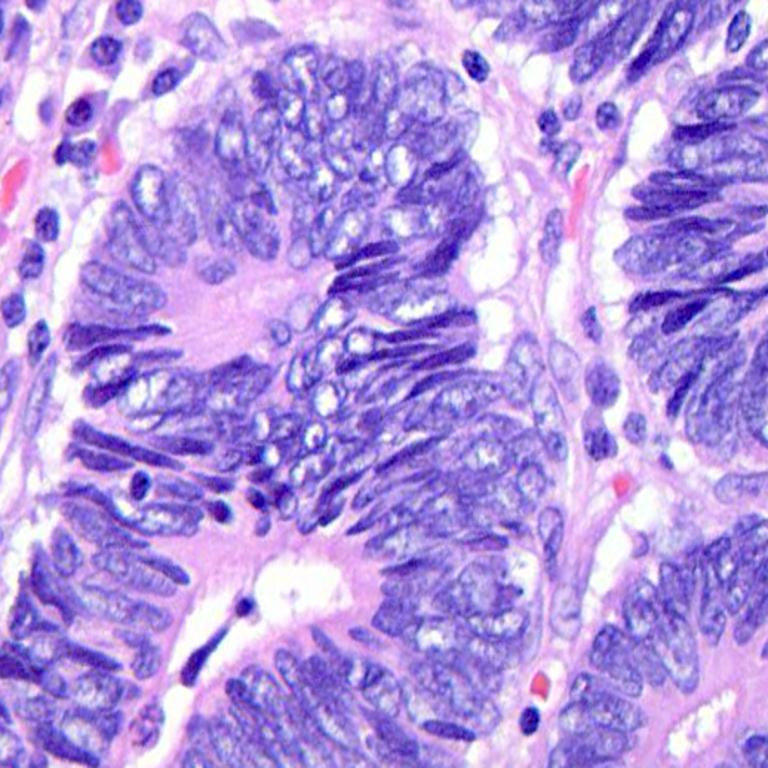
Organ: colon
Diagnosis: adenocarcinomas